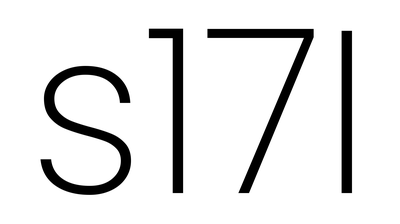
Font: Poppins-ExtraLight